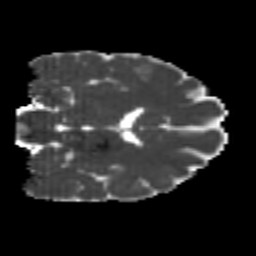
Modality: MD
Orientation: coronal
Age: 24
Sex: female
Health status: healthy
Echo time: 0.074 s